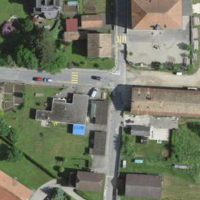
EUNIS habitat code: 54
Species observed at this site:
Cinclus cinclus
Mergus merganser